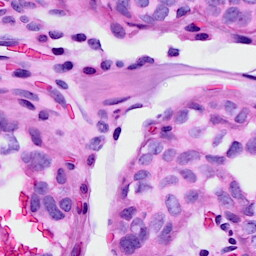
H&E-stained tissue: Breast